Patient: sex M, age 63
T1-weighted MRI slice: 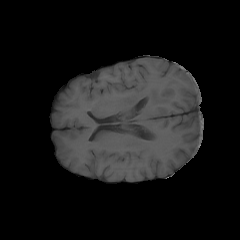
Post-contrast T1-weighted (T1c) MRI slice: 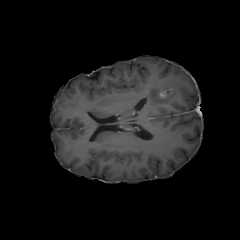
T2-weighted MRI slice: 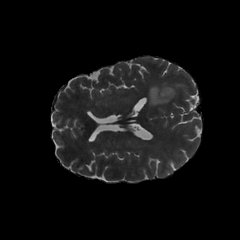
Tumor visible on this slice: yes
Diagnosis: Glioblastoma, IDH-wildtype
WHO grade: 4